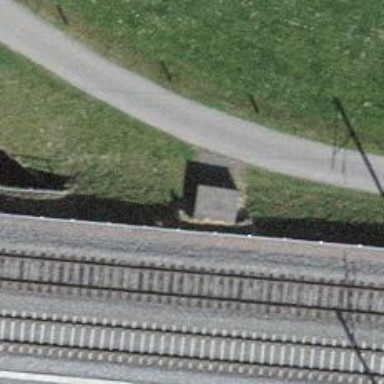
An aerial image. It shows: Track with grade 1 quality.